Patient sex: F
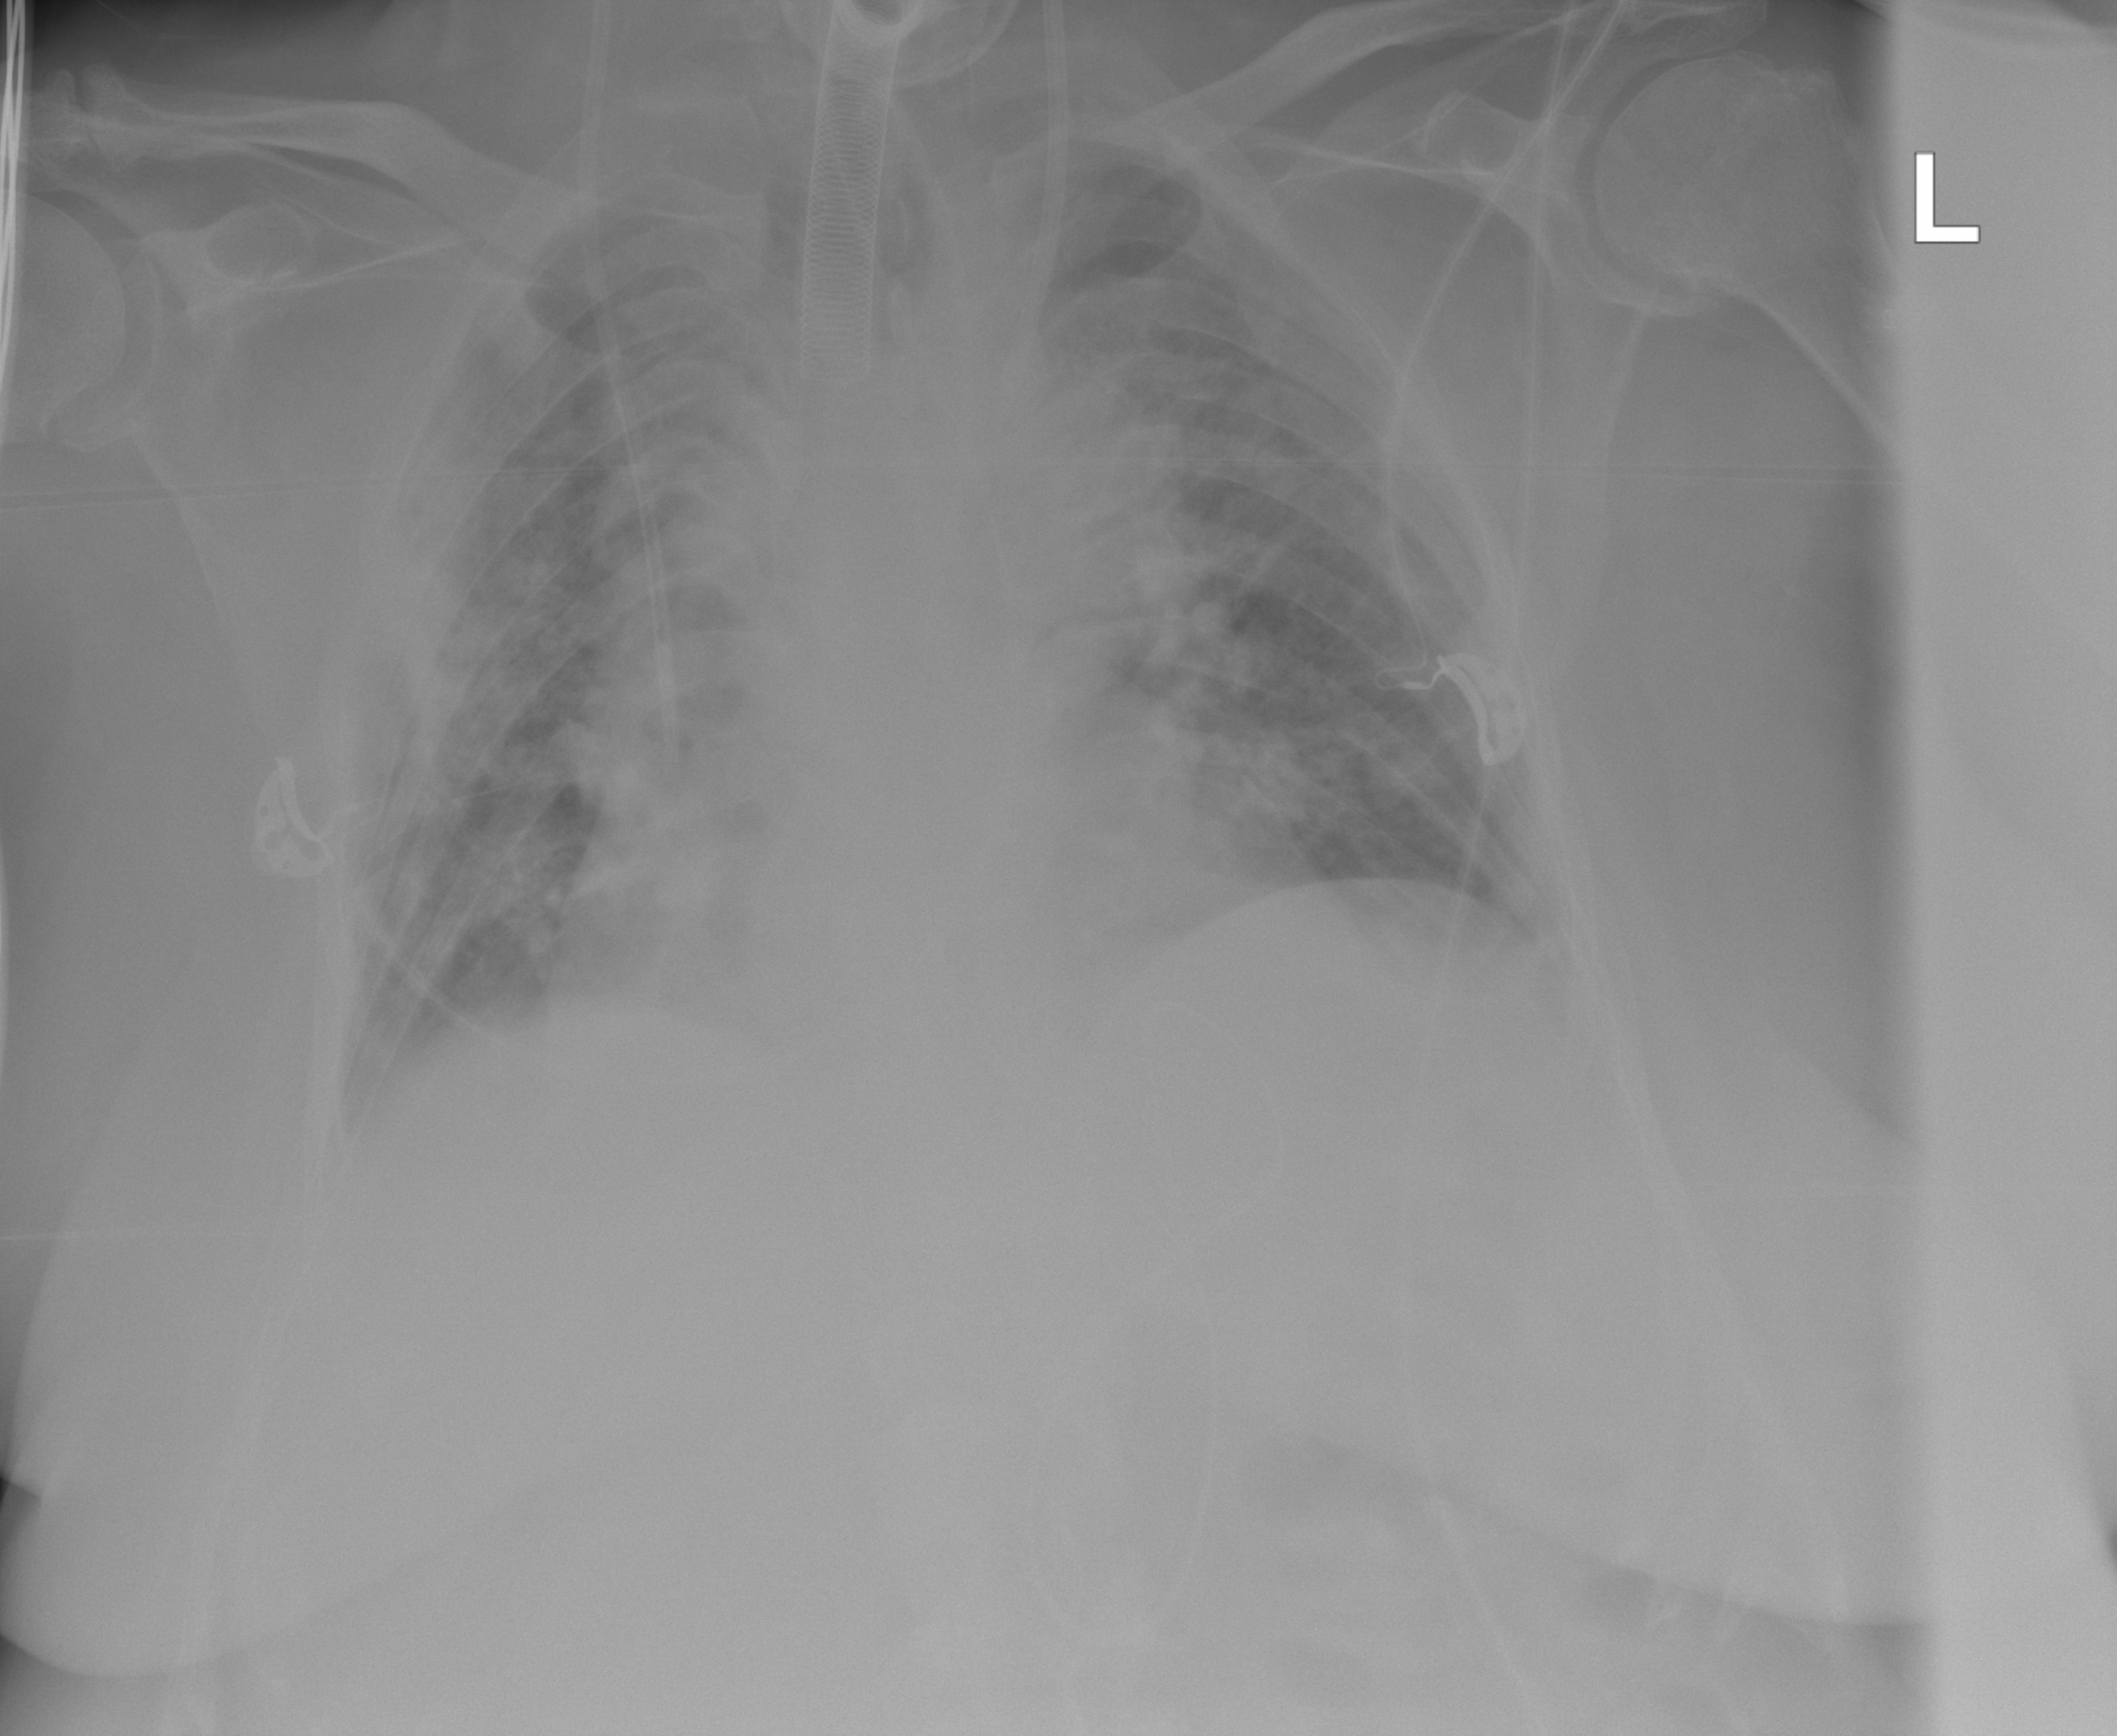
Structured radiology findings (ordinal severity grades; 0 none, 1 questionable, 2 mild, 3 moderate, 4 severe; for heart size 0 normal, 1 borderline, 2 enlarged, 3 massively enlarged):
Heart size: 0
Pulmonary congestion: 0
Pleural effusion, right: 1
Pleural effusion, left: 0
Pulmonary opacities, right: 3
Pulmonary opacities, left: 2
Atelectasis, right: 2
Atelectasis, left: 0